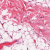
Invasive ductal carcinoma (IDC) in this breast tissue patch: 0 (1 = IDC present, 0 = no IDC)